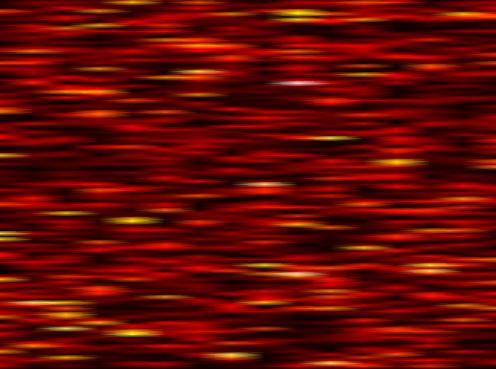
Label: WOLA